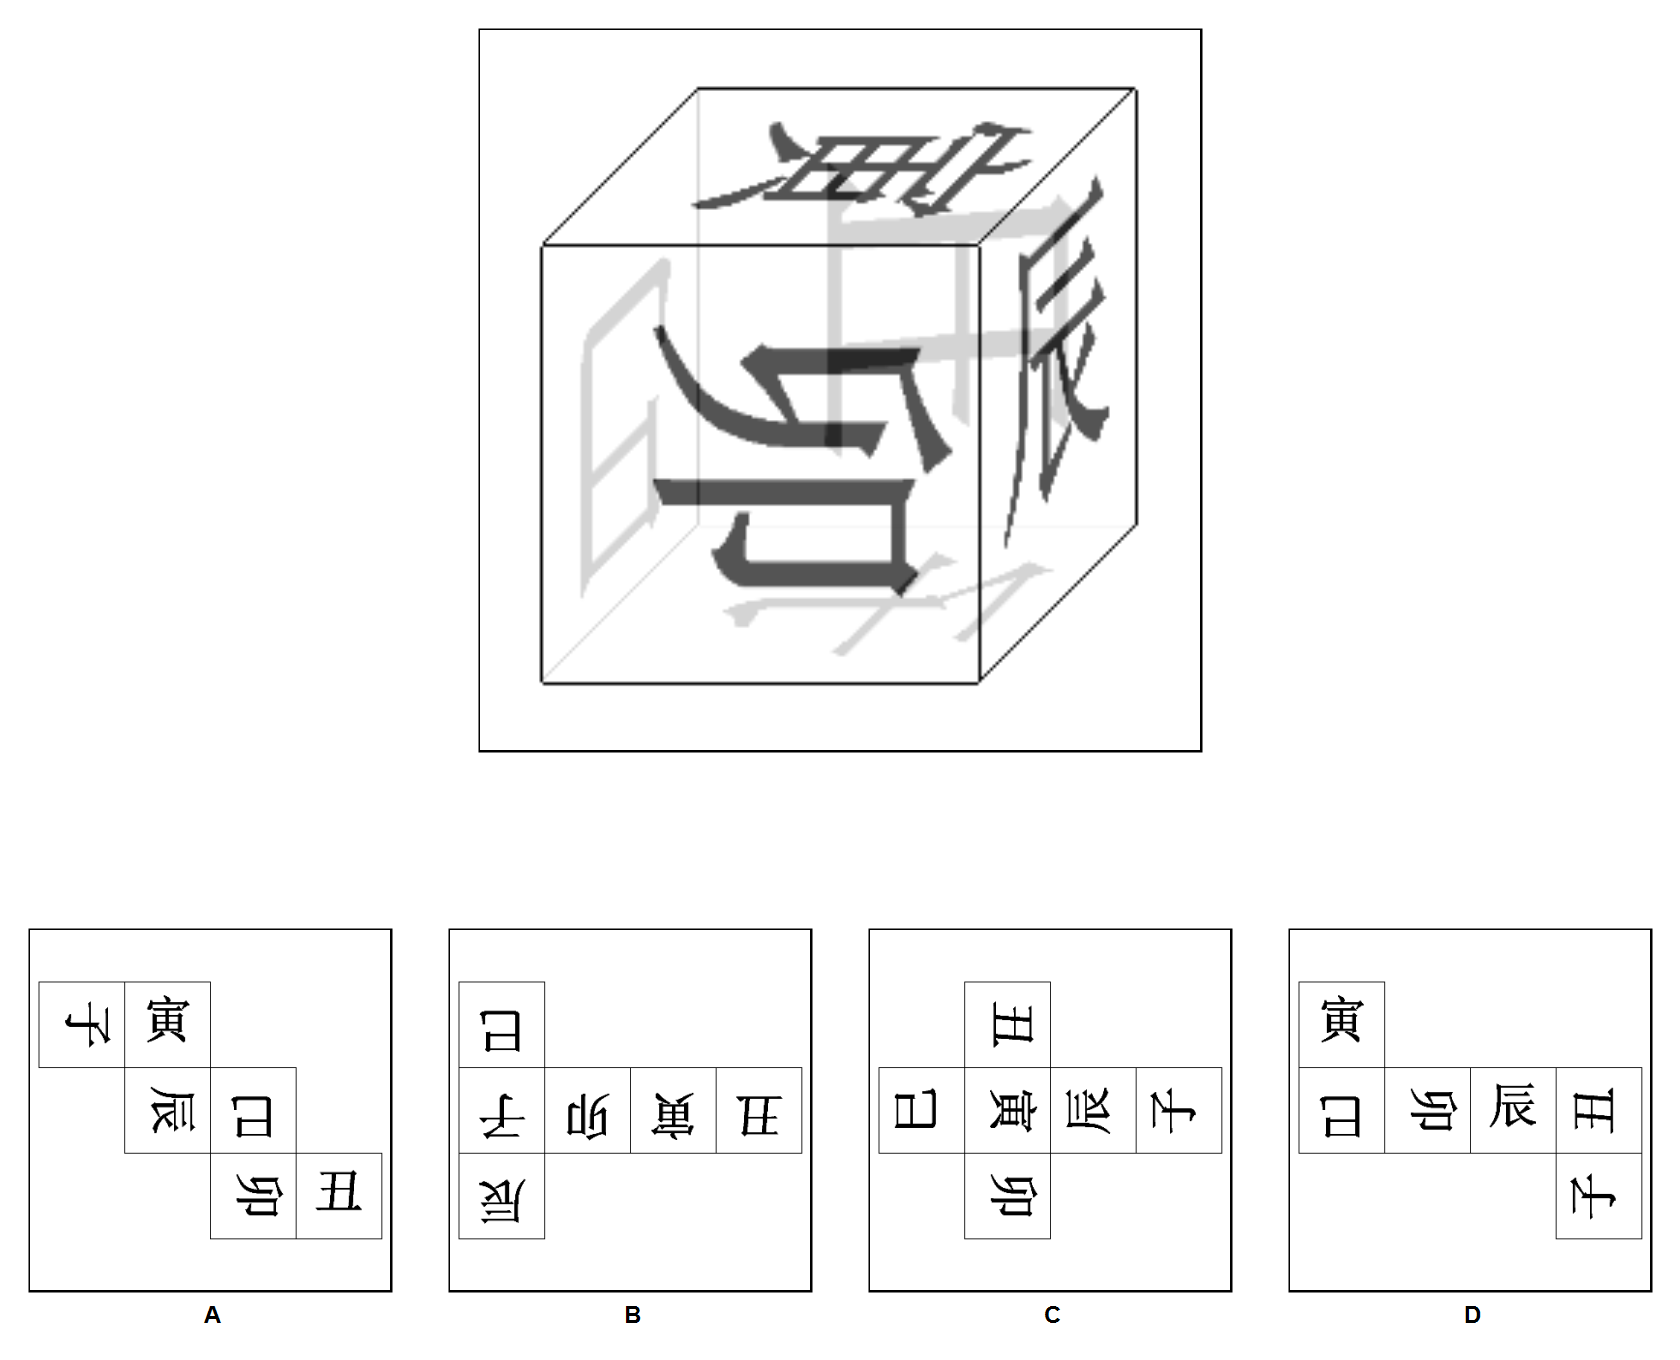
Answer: A